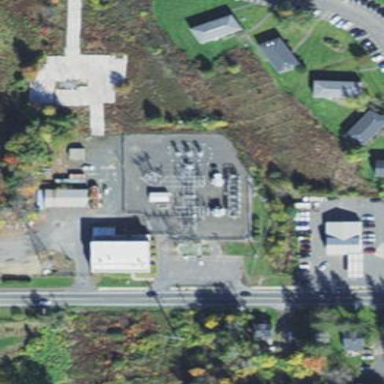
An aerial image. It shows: Outdoor distribution-level power substation enclosed by fence.